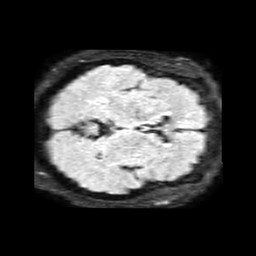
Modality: FLAIR
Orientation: axial
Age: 53
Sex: female
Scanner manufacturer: philips
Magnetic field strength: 1.5 T
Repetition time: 6 s
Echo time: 0.09606 s